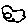
Label: cloud